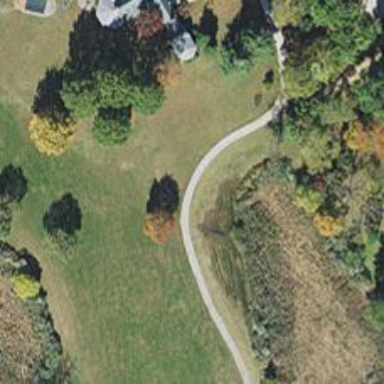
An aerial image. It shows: Driveway.